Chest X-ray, PA view. Patient: 49 years old, sex F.
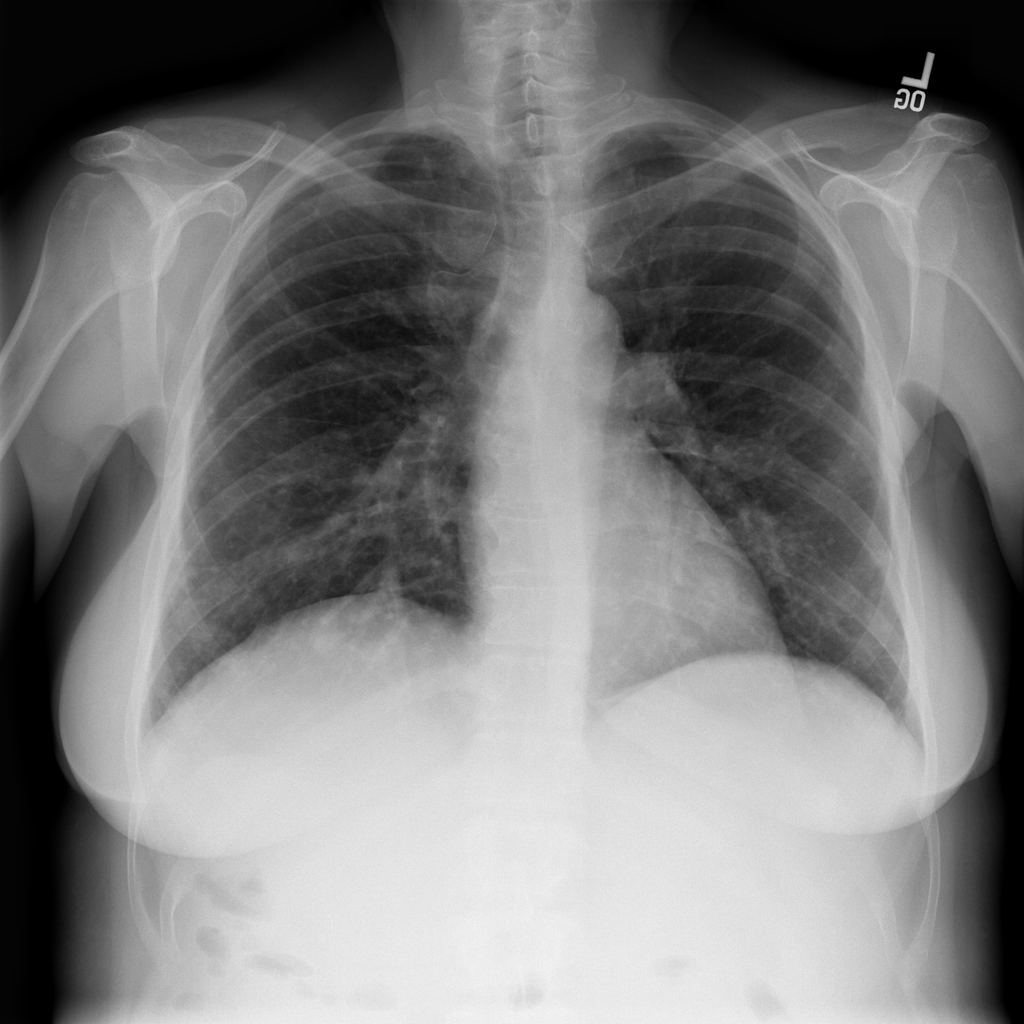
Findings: Nodule